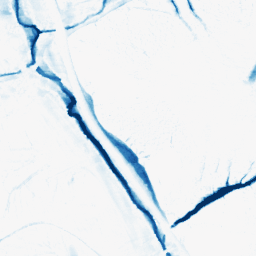
Category: morphological
Decomposition family: morphological_ellipse
Decomposition parameters: operation: closing
width: 10
height: 20
Upsampling method: sinc_blackman
Upsampling parameters: scale: 2
kernel_size: 8
Upsampling scale: 2